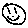
Label: smiley face